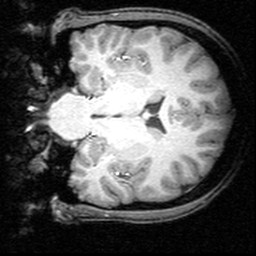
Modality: T1w
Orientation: coronal
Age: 21
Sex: female